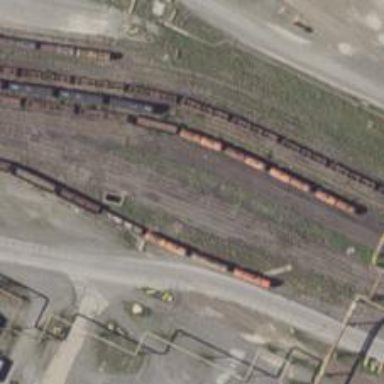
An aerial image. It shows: Railway spur service.